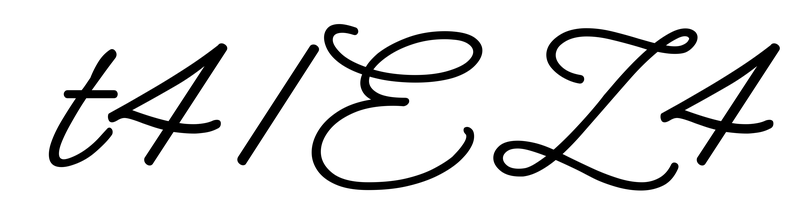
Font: MeowScript-Regular